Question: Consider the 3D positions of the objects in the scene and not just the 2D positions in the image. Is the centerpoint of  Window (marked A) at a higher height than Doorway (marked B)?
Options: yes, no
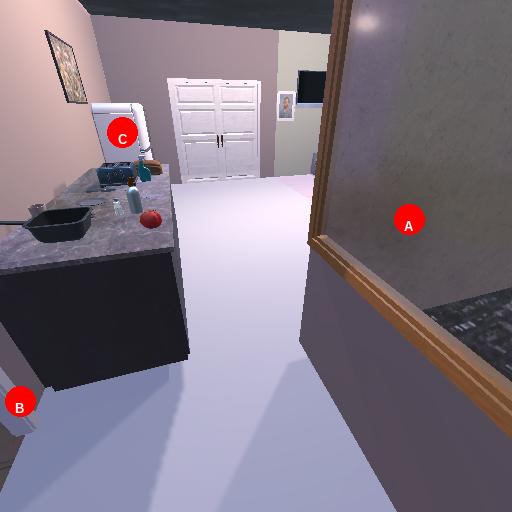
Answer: yes